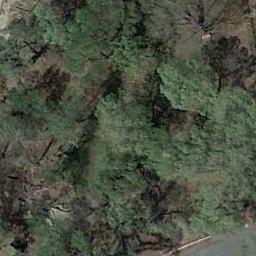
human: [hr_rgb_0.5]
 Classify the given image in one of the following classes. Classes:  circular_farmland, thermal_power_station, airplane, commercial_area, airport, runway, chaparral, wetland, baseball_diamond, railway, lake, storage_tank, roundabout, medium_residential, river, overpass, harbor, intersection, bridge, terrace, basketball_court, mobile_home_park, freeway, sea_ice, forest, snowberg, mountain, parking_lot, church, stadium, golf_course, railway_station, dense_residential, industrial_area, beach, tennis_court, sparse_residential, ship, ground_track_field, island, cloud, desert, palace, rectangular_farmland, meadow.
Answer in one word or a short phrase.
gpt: forest